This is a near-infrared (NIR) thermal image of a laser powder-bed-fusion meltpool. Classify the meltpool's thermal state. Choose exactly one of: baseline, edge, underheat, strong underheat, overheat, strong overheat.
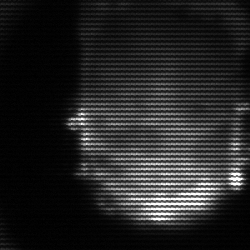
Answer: baseline